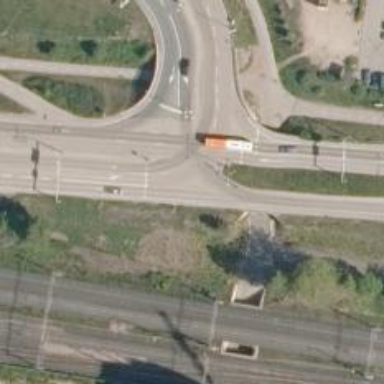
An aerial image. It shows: Trunk link road with asphalt surface.